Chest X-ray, PA view. Patient: 45 years old, sex M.
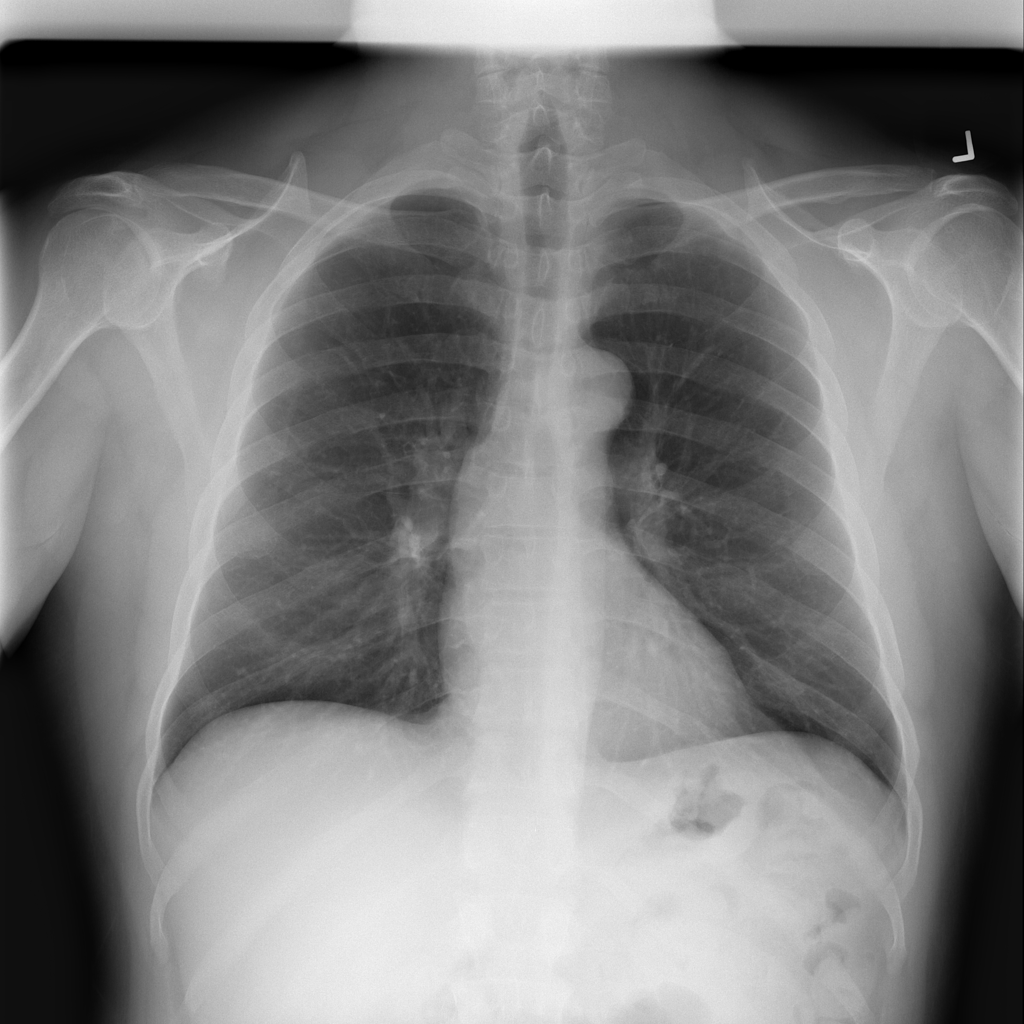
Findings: No Finding